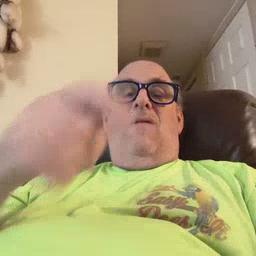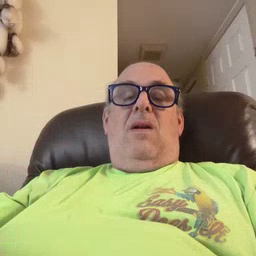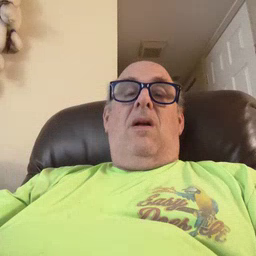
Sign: gift